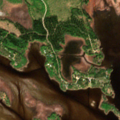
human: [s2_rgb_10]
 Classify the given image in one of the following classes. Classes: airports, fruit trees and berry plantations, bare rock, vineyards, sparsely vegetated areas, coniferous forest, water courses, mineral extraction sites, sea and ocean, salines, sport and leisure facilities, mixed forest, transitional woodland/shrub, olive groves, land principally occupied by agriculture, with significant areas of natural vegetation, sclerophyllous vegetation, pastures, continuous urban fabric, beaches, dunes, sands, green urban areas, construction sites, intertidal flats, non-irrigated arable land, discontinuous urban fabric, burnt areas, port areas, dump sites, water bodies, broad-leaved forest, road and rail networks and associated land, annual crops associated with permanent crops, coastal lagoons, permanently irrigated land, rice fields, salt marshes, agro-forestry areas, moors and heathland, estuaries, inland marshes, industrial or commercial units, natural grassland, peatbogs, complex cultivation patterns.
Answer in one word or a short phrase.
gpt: mixed forest, transitional woodland/shrub, salt marshes, sea and ocean